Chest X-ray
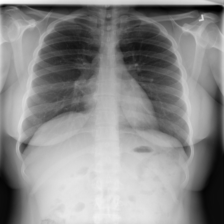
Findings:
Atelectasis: negative
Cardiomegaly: negative
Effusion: negative
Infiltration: negative
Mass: negative
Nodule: negative
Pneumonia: negative
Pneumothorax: negative
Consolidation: negative
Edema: negative
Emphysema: negative
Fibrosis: negative
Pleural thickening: negative
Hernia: negative